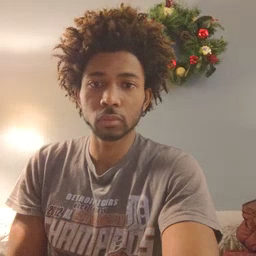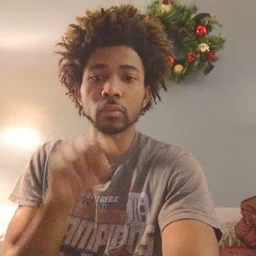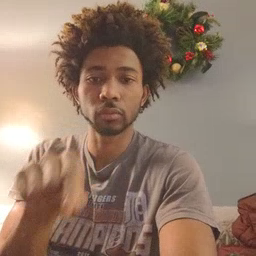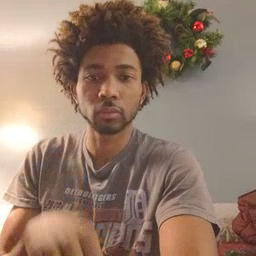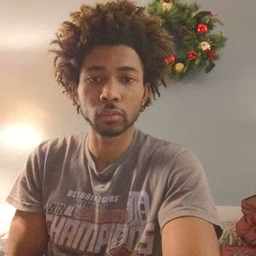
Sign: there